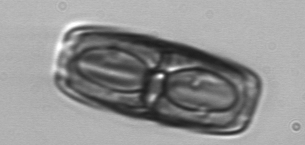
Label: Ephemera